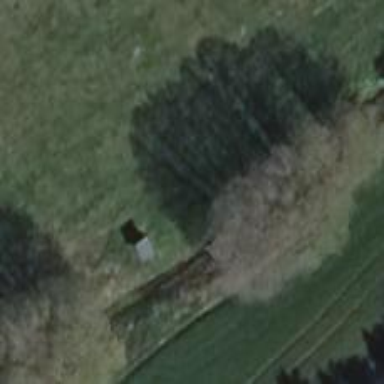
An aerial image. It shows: Hunting stand.